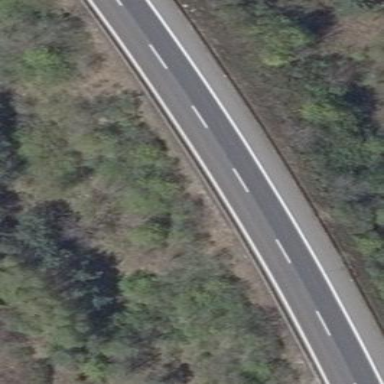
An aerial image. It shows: It's motorway area.